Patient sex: F
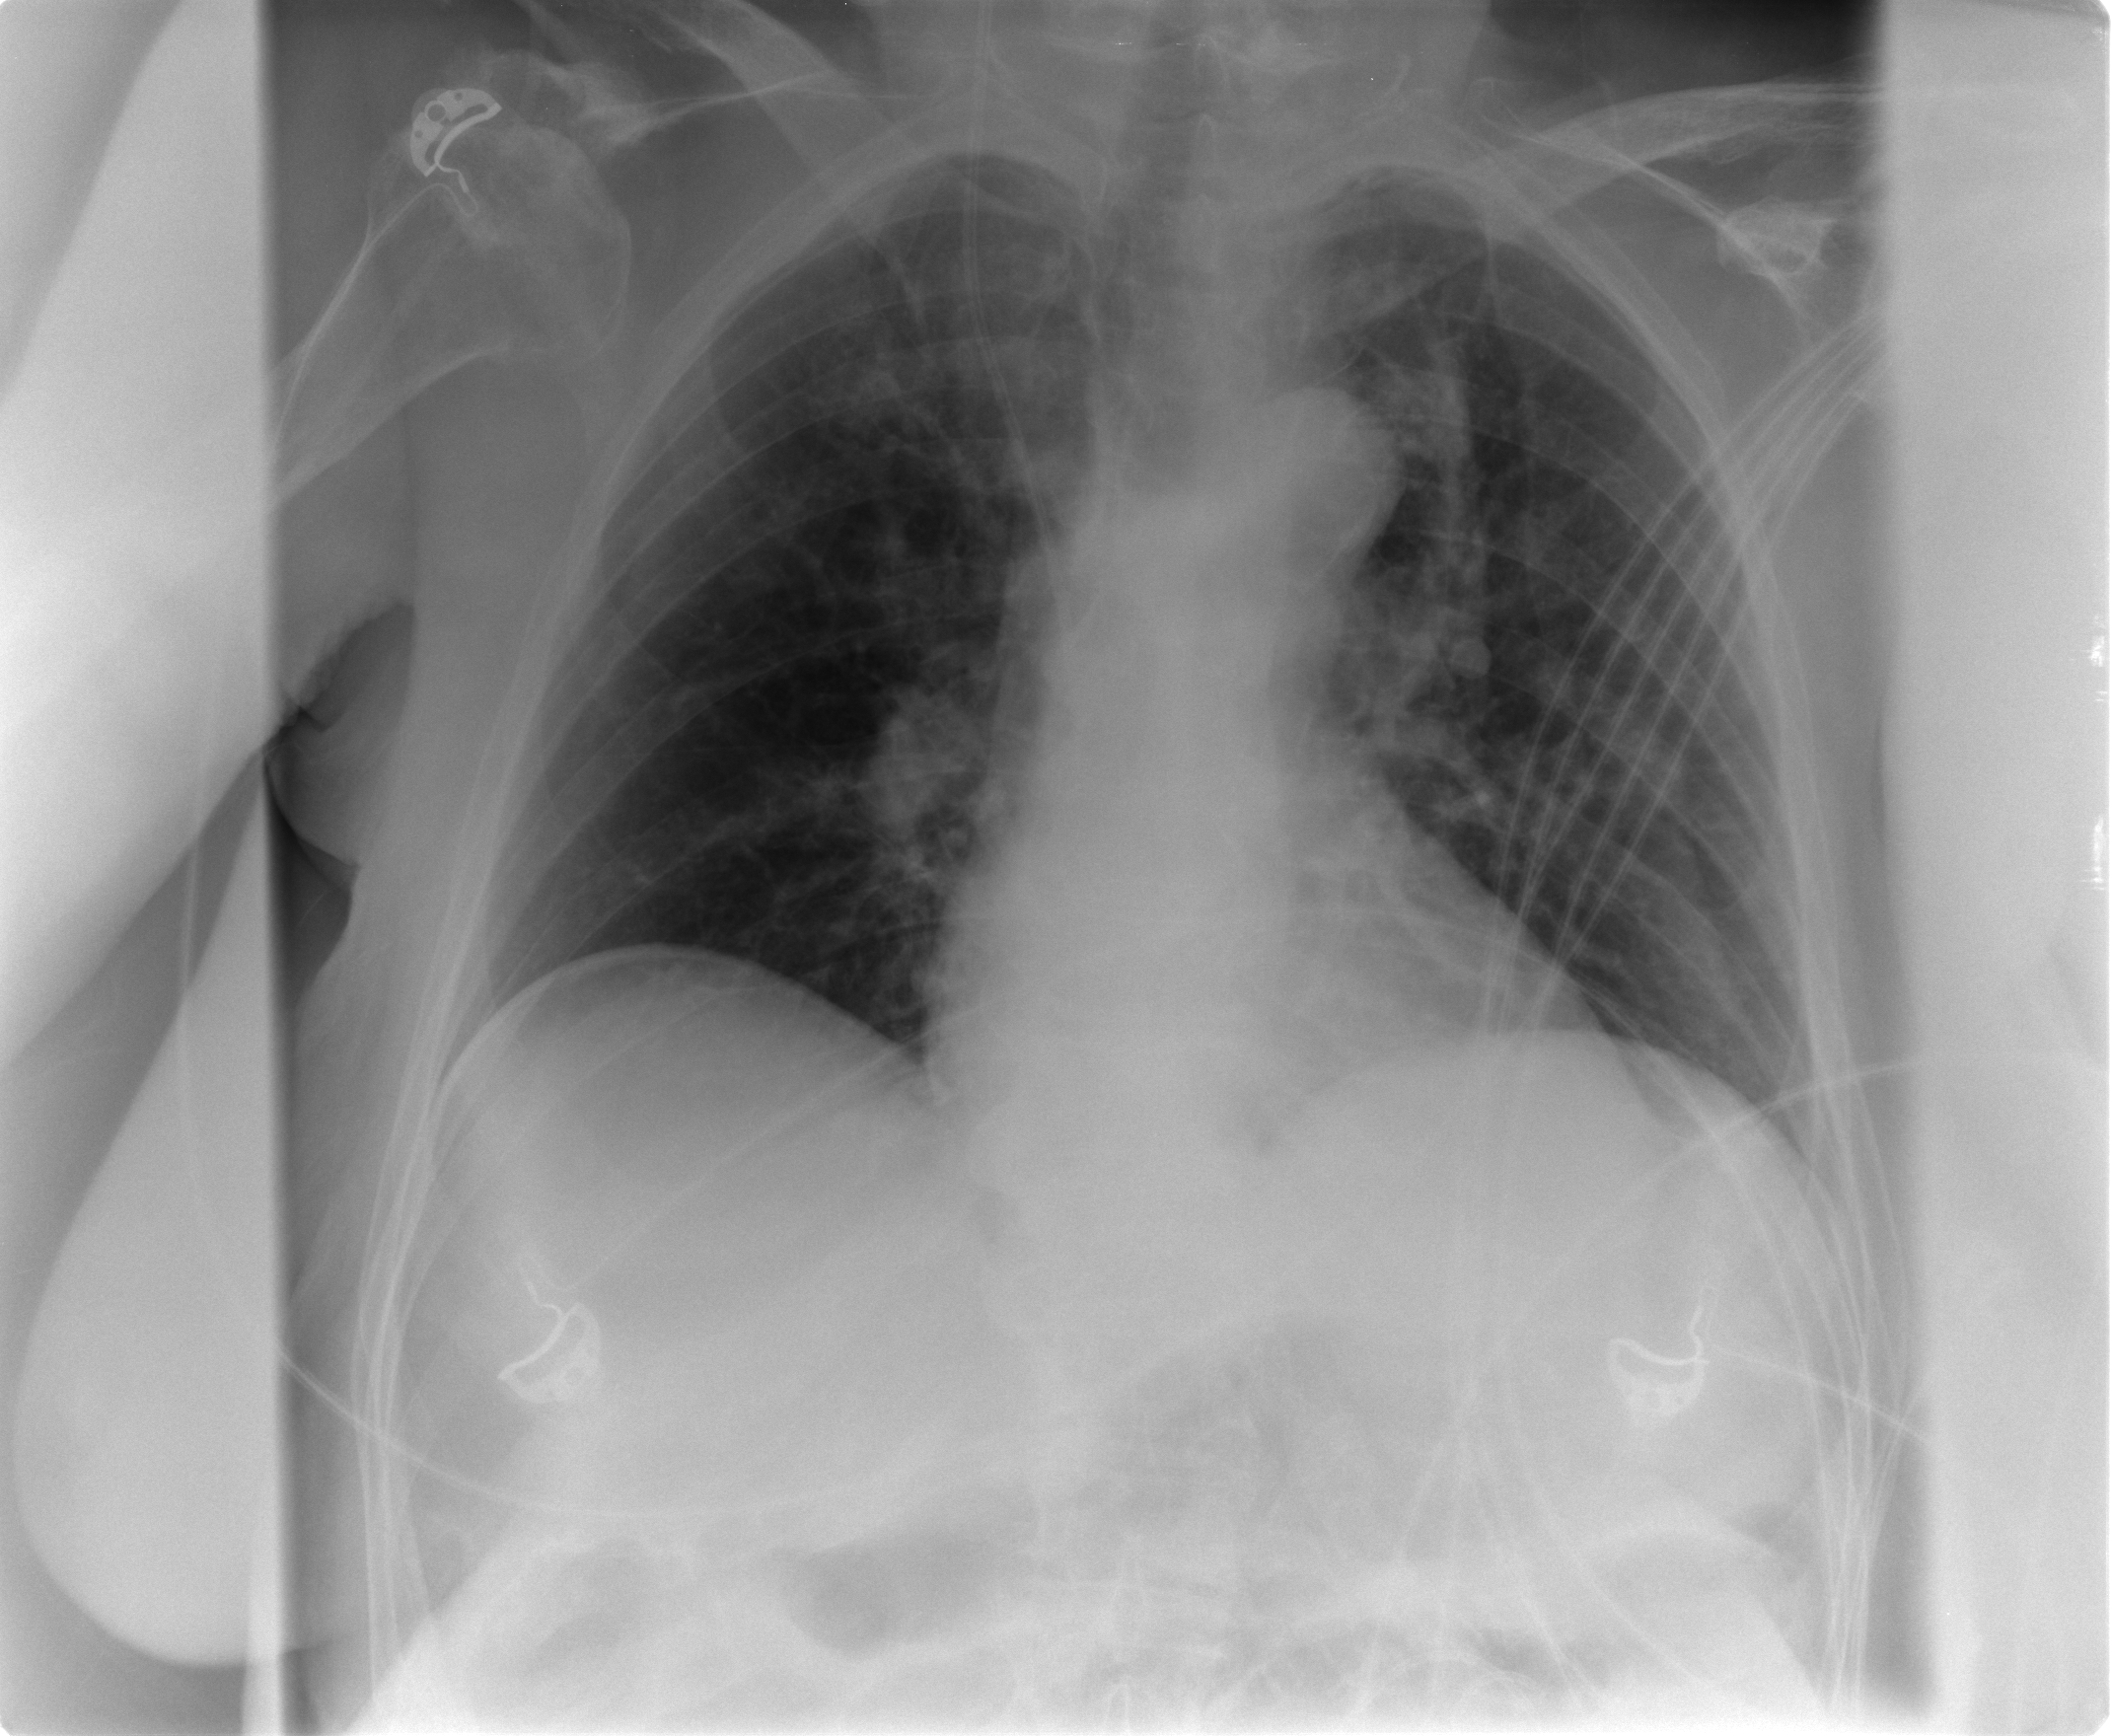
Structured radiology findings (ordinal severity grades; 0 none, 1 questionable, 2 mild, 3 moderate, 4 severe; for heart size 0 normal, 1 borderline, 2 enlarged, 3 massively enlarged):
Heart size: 0
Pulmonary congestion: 0
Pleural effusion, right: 0
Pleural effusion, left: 0
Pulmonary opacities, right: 0
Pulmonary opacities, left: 1
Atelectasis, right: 0
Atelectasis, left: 1